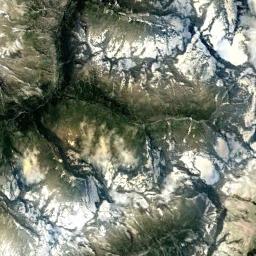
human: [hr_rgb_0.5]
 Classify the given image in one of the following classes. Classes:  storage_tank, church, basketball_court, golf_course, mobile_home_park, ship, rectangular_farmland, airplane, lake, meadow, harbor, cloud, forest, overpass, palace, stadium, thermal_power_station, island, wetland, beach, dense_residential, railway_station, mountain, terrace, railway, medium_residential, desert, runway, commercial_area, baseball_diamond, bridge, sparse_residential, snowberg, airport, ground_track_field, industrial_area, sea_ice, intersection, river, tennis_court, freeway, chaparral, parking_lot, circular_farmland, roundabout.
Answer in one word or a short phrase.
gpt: snowberg